Interaction volume radius: 5 \u00c5
Interaction volume height: 20 \u00c5
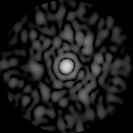
Disorder parameter: 0.8262